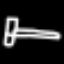
Label: bed